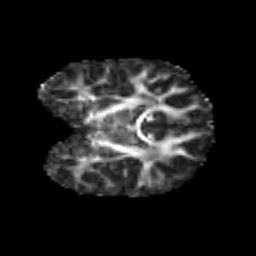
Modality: FA
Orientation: coronal
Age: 6
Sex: female
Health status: healthy